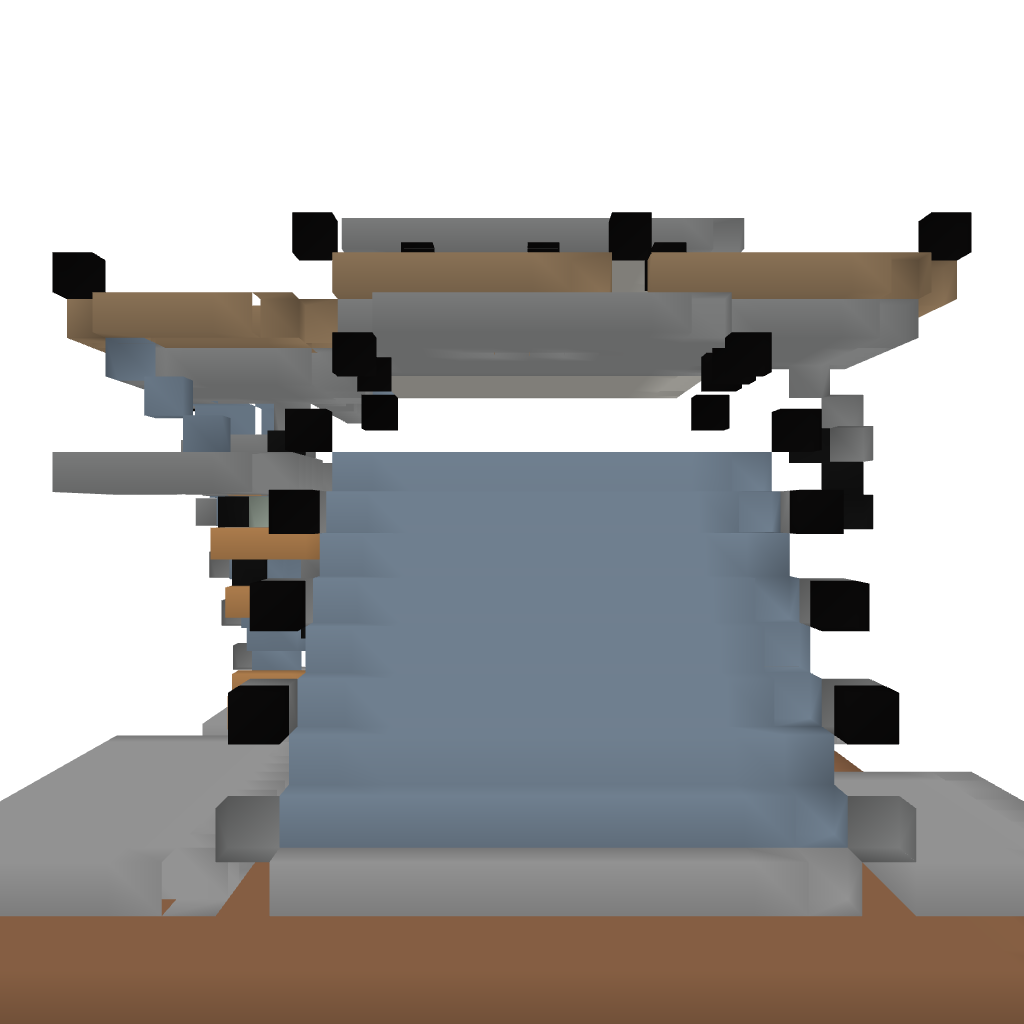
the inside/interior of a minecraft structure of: Drop-party